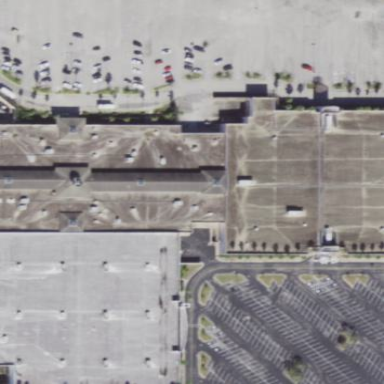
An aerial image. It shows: Retail building.